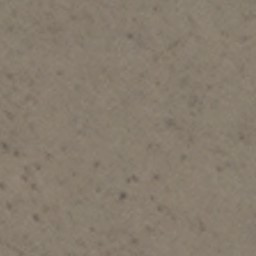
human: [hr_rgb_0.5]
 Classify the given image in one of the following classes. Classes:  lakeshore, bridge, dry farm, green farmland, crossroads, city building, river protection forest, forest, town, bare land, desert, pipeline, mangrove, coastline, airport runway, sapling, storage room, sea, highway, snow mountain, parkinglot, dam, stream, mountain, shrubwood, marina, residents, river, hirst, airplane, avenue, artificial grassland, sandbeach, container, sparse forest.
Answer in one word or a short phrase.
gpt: bare land